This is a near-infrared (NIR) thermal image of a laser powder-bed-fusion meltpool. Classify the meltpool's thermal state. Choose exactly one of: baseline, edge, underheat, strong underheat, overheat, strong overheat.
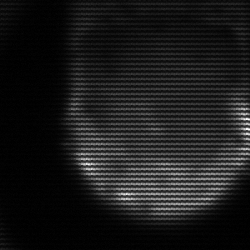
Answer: edge